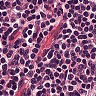
Metastatic tissue present: no